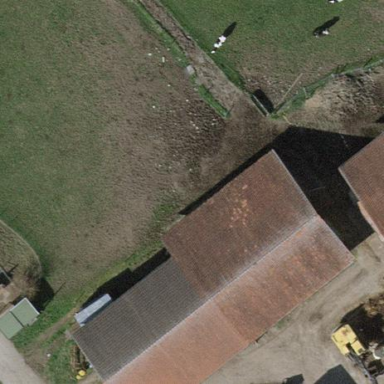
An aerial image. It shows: Shed building.